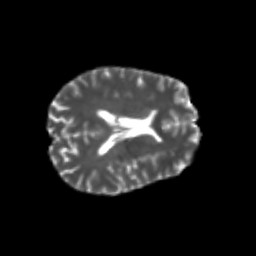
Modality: T2w
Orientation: axial
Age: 26
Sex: male
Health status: healthy
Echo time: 0.074 s